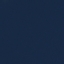
Land use / land cover: SeaLake